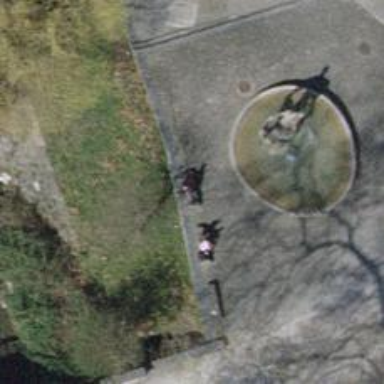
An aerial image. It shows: Bench for seating.